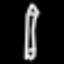
Label: pencil